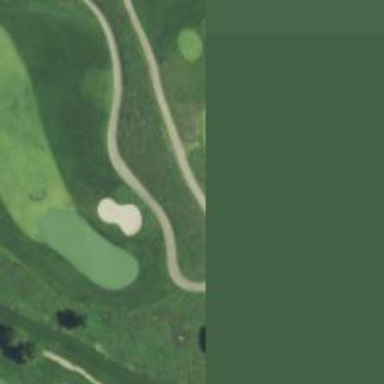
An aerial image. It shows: Path used for both walking and golf.